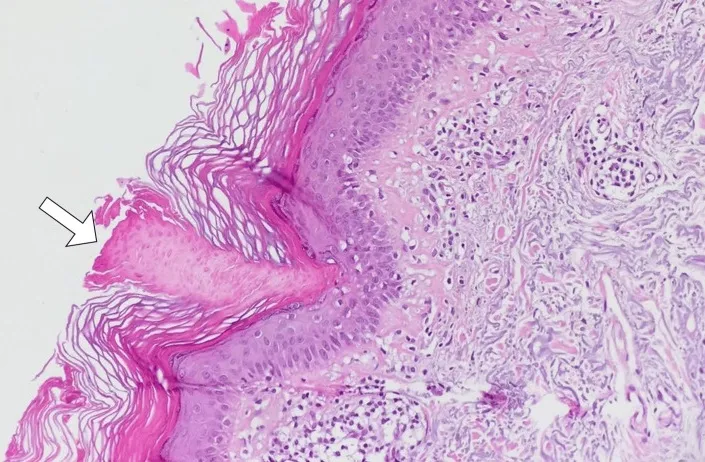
Histopathological micrograph of a skin biopsy, highlighting the presence of a coronoid lamella (arrow) confirming the diagnosis of porokeratosis.
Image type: pathology (h&e)